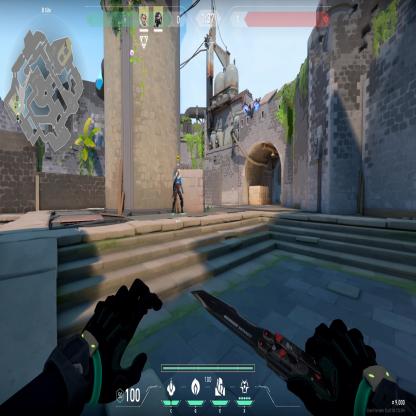
Label: teammate